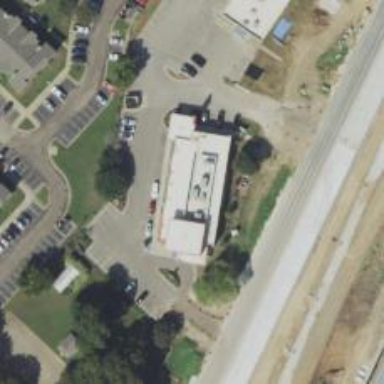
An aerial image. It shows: Healthcare clinic is depicted in the image.